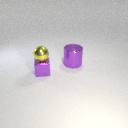
large purple metal cylinder to the right of small purple metal cube